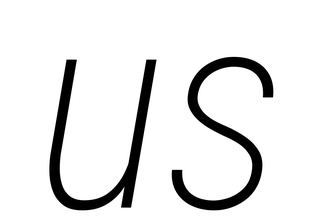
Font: Roboto-Italic_Condensed_ExtraLight_Italic